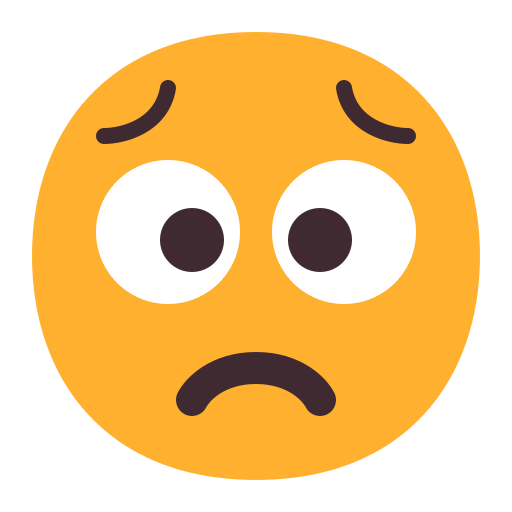
worried face flat